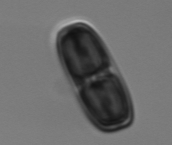
Label: Ephemera